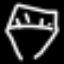
Label: diamond